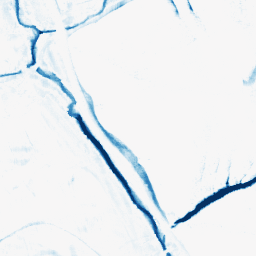
Category: morphological
Decomposition family: morphological_square
Decomposition parameters: operation: closing
size: 10
Upsampling method: lanczos
Upsampling parameters: scale: 8
Upsampling scale: 8